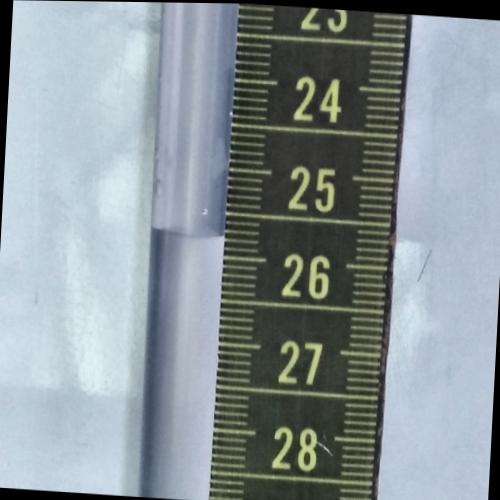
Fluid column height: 25.8 cm